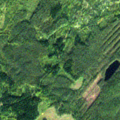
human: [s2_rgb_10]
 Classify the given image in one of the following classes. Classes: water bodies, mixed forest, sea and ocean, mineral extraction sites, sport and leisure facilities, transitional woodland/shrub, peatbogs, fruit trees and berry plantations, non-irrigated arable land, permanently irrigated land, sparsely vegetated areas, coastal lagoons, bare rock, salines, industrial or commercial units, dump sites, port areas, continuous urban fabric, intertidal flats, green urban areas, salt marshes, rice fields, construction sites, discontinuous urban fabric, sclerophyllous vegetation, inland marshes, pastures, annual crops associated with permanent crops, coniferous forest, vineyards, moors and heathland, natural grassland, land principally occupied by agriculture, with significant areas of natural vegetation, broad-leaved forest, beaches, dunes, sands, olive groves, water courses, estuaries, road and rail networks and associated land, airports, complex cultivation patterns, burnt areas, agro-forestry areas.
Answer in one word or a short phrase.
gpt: coniferous forest, mixed forest